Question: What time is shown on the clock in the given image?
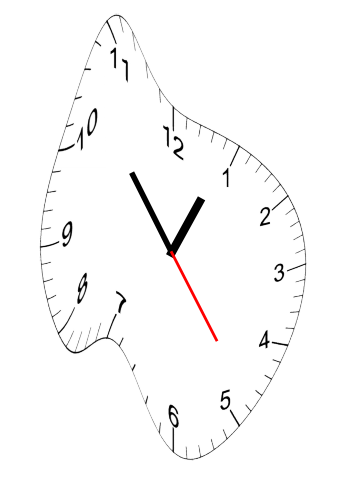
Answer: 12:53:24